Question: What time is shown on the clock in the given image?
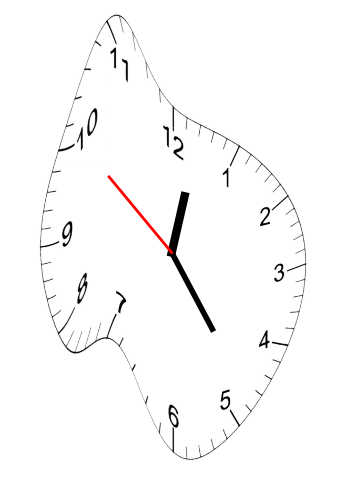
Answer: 12:23:51